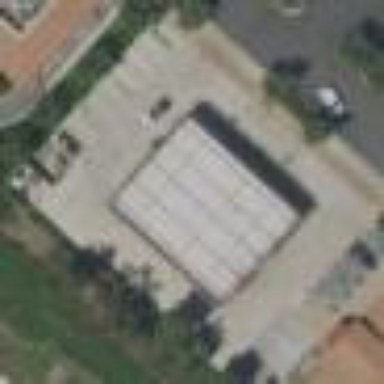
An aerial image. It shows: Fuel station.